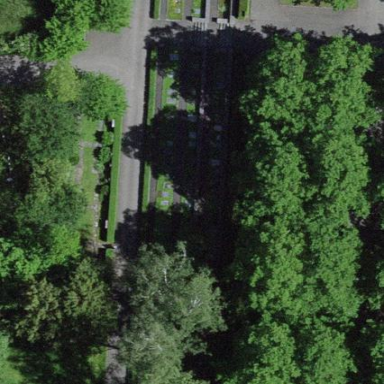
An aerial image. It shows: Graveyard.